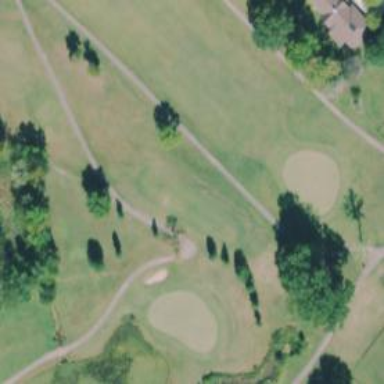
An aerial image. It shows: Service road used as golf cart path.